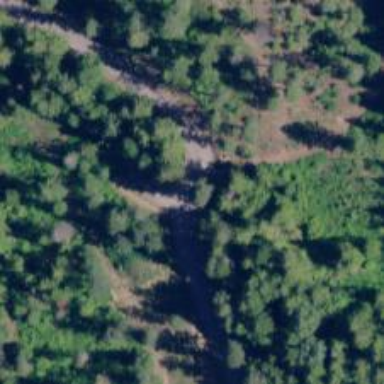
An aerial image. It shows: Culvert tunnel.